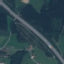
Land use / land cover class: Highway